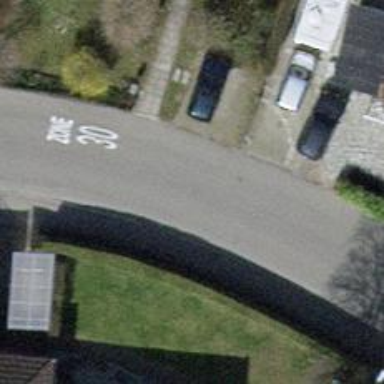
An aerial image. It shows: Asphalt road designated as living street.